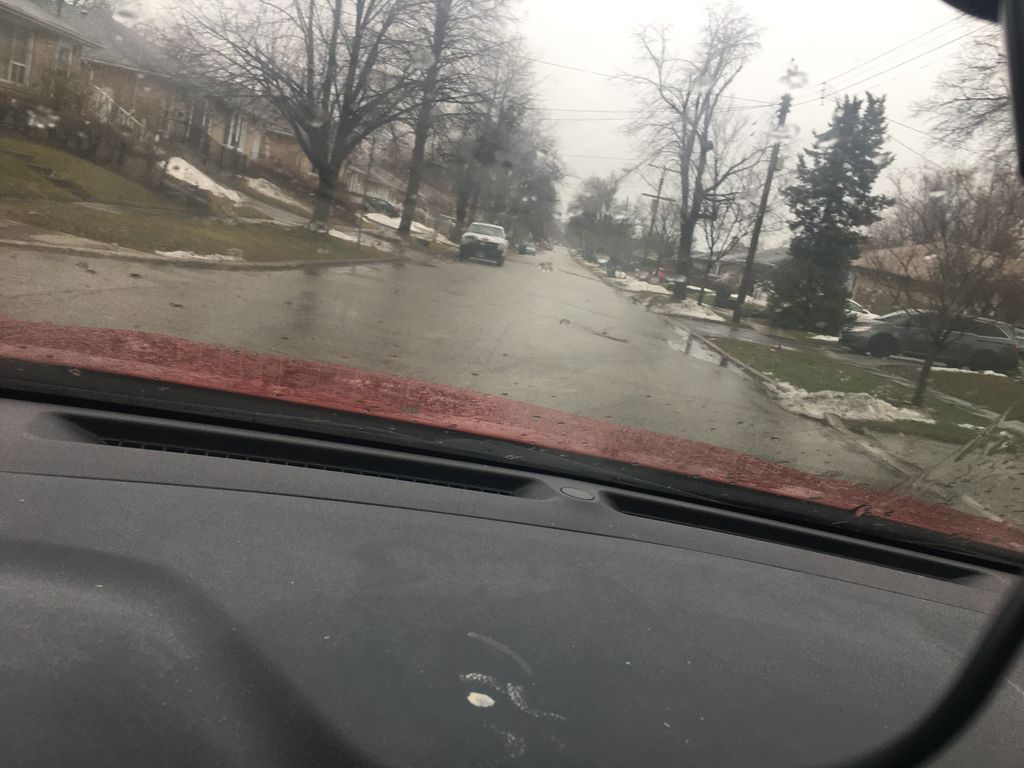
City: toronto